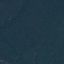
Land use / land cover class: Forest